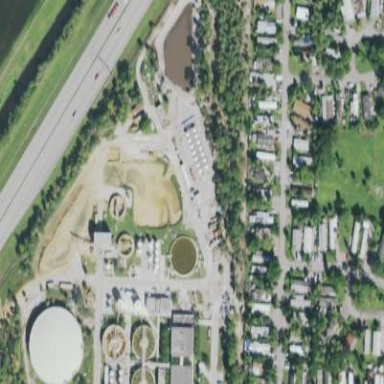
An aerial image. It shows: Wastewater plant.